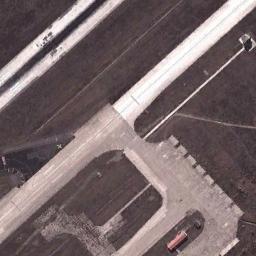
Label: runway